Question: I just wanted to install my Symfony 3.2 app on a server with PHP 5.6, and a 'composer install' tells me 'twig/twig v2.0.0 requires php ^7.0 -> your PHP version (5.6.22) does not satisfy that requirement.'
How can I change the twig version that is used in my app? As far as i understand, Symfony uses the twig-bundle (<URL>.
Do I need to add the symfony/twig-bundle in a lower version (which one?) or do I need to add the twig/twig v1.31.0 to my composer.json require section?
---
UPDATE:
My 'composer.json':
'''
{
"name": "...",
"license": "proprietary",
"type": "project",
"autoload": {
"psr-4": {
"": "src/"
},
"classmap": [
"app/AppKernel.php",
"app/AppCache.php"
]
},
"autoload-dev": {
"psr-4": {
"Tests\": "tests/"
}
},
"require": {
"php": ">=5.5.9",
"symfony/symfony": "3.2.*",
"twig/twig": "1.31.*",
"doctrine/orm": "^2.5",
"doctrine/doctrine-bundle": "^1.6",
"doctrine/doctrine-cache-bundle": "^1.2",
"symfony/swiftmailer-bundle": "^2.3",
"symfony/monolog-bundle": "^3.0",
"symfony/polyfill-apcu": "^1.0",
"sensio/distribution-bundle": "^5.0",
"sensio/framework-extra-bundle": "^3.0.2",
"incenteev/composer-parameter-handler": "^2.0",
"javiereguiluz/easyadmin-bundle": "^1.16",
"doctrine/doctrine-fixtures-bundle": "^2.3",
"symfony/dom-crawler": "^3.2"
},
"require-dev": {
"sensio/generator-bundle": "^3.0",
"symfony/phpunit-bridge": "^3.0"
},
"scripts": {
"symfony-scripts": [
"Incenteev\ParameterHandler\ScriptHandler::buildParameters",
"Sensio\Bundle\DistributionBundle\Composer\ScriptHandler::buildBootstrap",
"Sensio\Bundle\DistributionBundle\Composer\ScriptHandler::clearCache",
"Sensio\Bundle\DistributionBundle\Composer\ScriptHandler::installAssets",
"Sensio\Bundle\DistributionBundle\Composer\ScriptHandler::installRequirementsFile",
"Sensio\Bundle\DistributionBundle\Composer\ScriptHandler::prepareDeploymentTarget"
],
"post-install-cmd": [
"@symfony-scripts"
],
"post-update-cmd": [
"@symfony-scripts"
]
},
"extra": {
"symfony-app-dir": "app",
"symfony-bin-dir": "bin",
"symfony-var-dir": "var",
"symfony-web-dir": "web",
"symfony-tests-dir": "tests",
"symfony-assets-install": "relative",
"incenteev-parameters": {
"file": "app/config/parameters.yml"
},
"branch-alias": null
}
}
'''
My command:

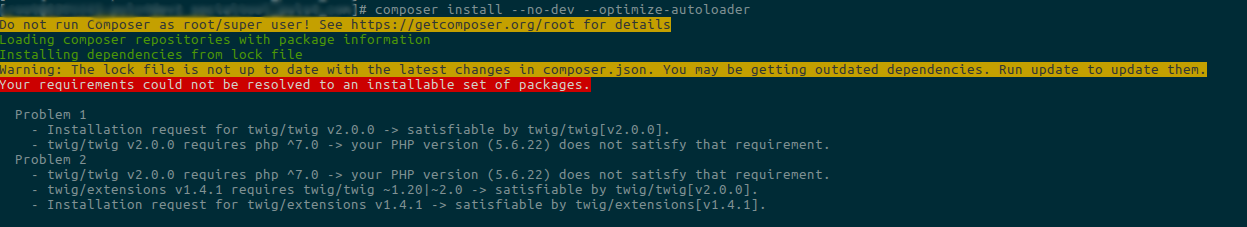
Answer: You can use Twig 1.x:. Add/change this in your 'composer.json':
'''
"require": {
"symfony/symfony": "v3.2.*",
"twig/twig": "1.31.*"
}
'''
And then run 'composer update'. If you want to know what the difference between 'install' and 'update' is, read <URL>.